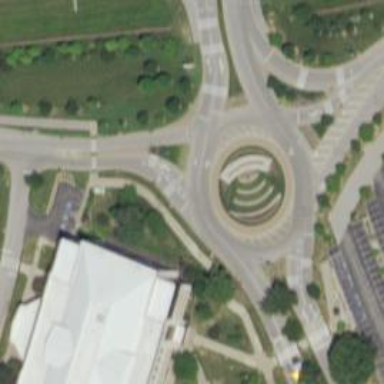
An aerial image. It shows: Unclassified road that forms roundabout at the junction.